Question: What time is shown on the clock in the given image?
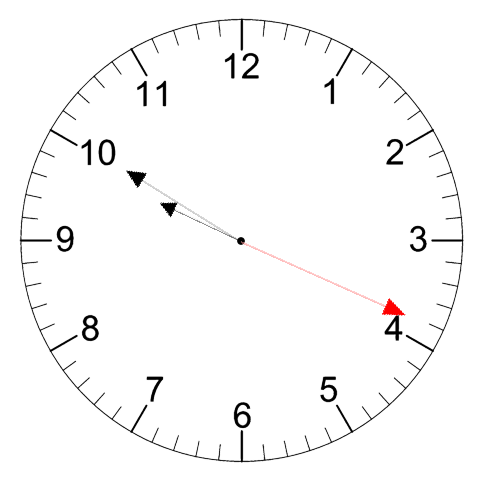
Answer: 09:50:19